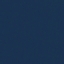
Land use / land cover class: SeaLake